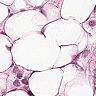
Metastatic tissue present: yes